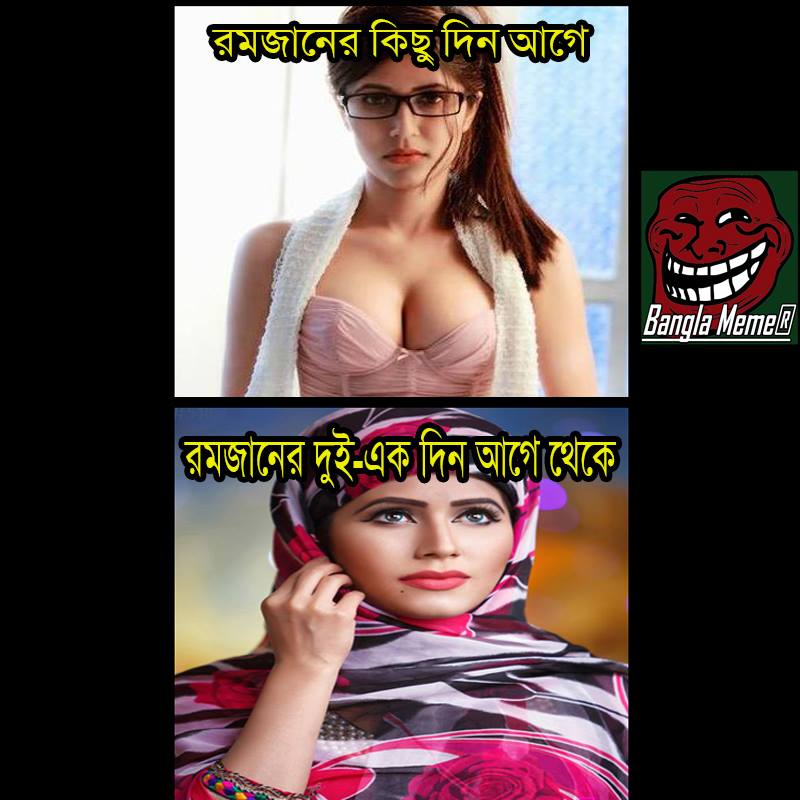
Caption: রমজানের কিছু দিন আগে      রমজানের দুই-এক দিন আগে থেকে
Label: hate